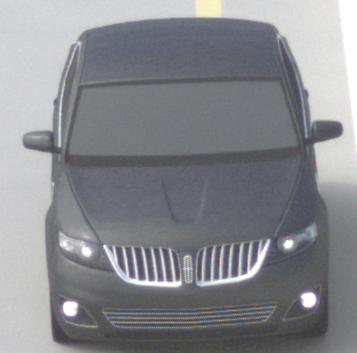
Make: Lincoln
Model: MKS
Detailed model: -
Model produced from: 2008
Model produced until: 2011
Doors: 4
Color: gray
Road condition: dry road
Daytime: midday
Contrast: medium contrast